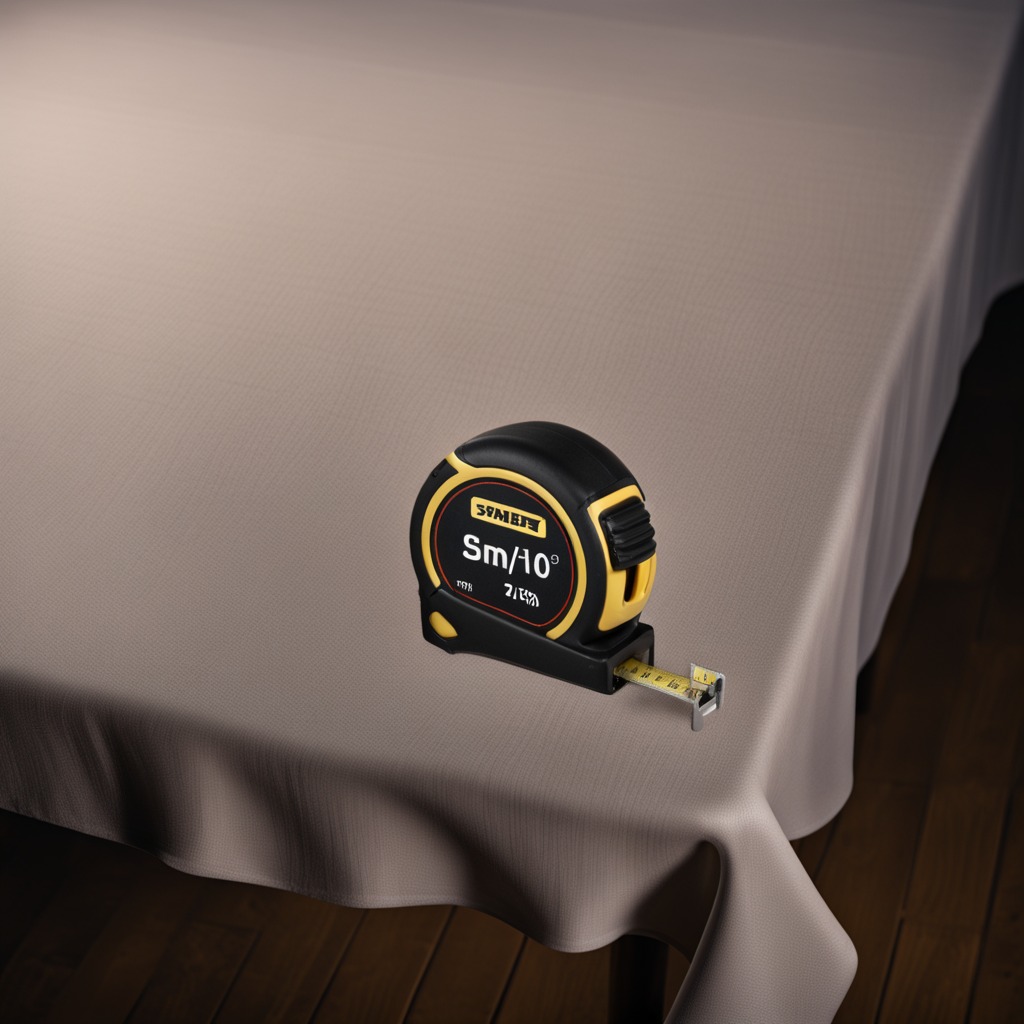
A measuring tape is lying on the wooden table.